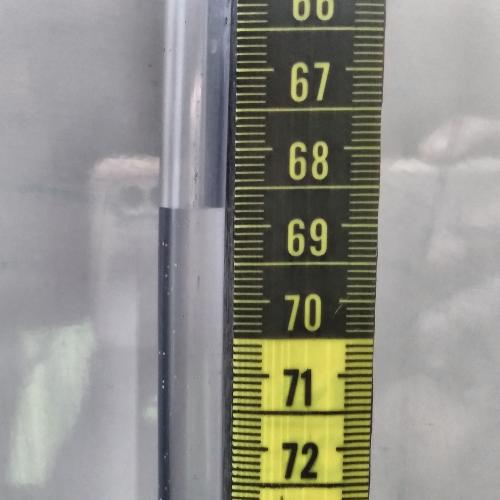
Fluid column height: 68.7 cm